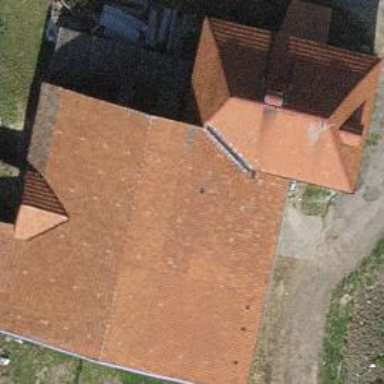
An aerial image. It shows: Farm building.